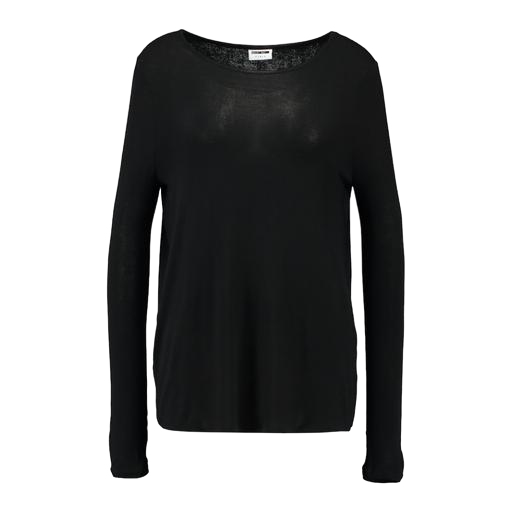
long sleeve tee, longsleeve t-shirt, long-sleeve t-shirt only macy, white background